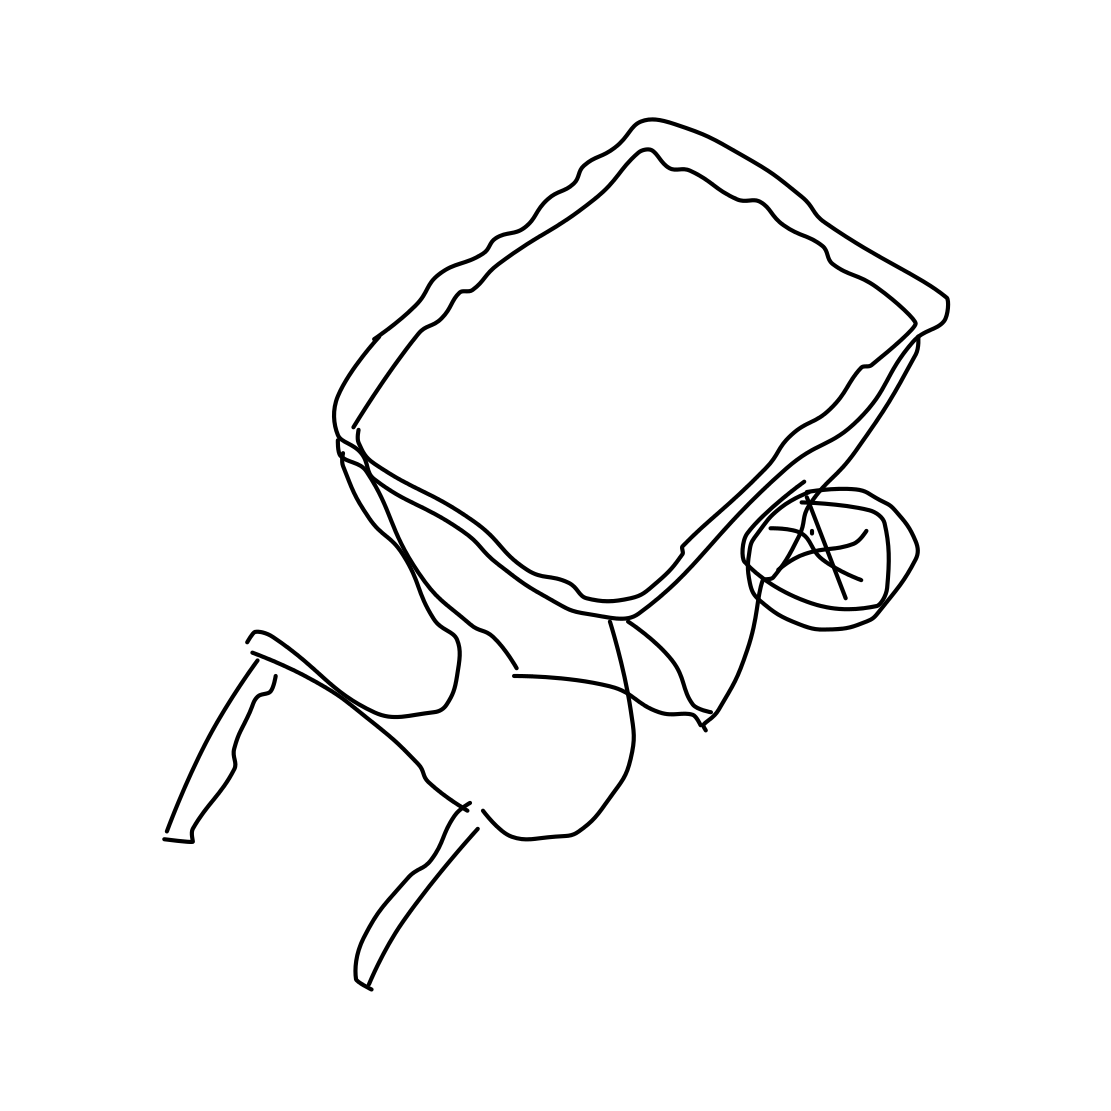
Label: wheelbarrow